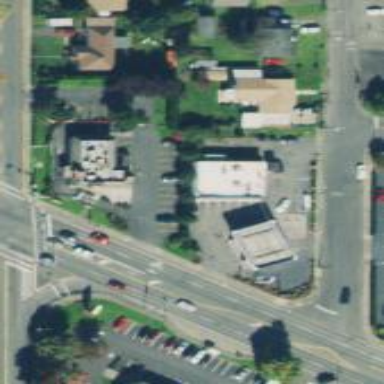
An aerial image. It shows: Convenience shop.